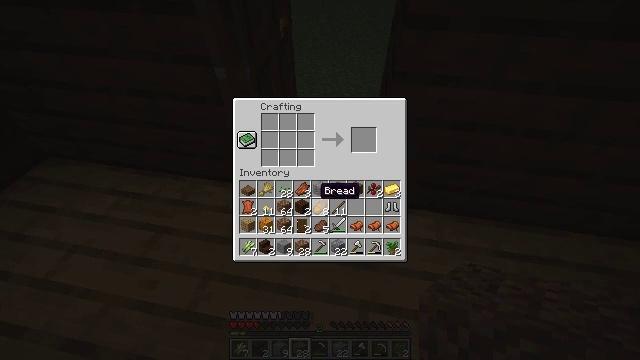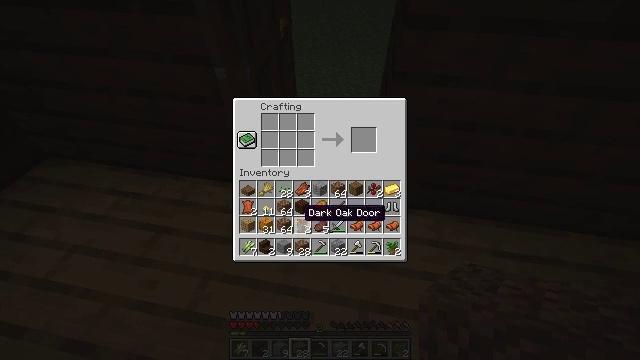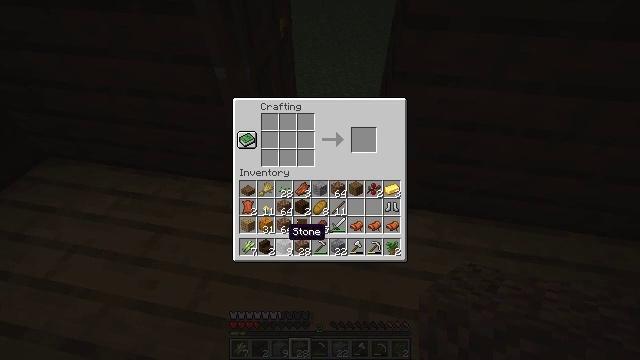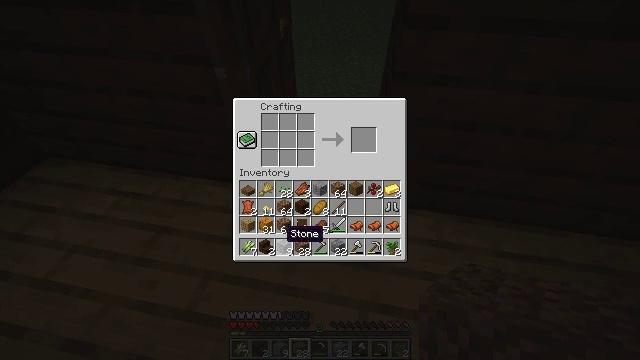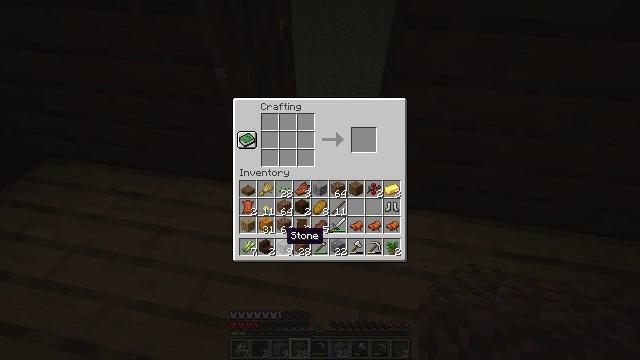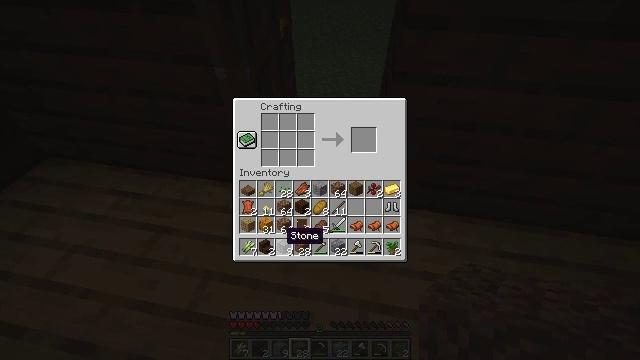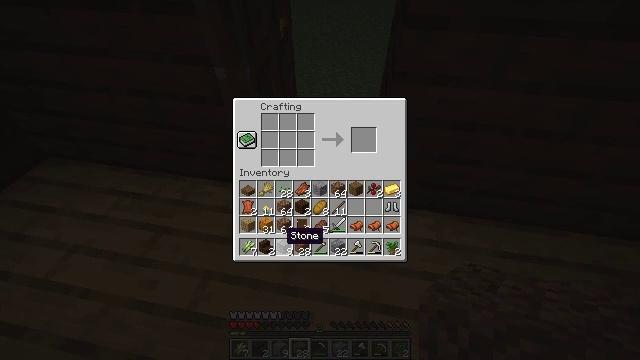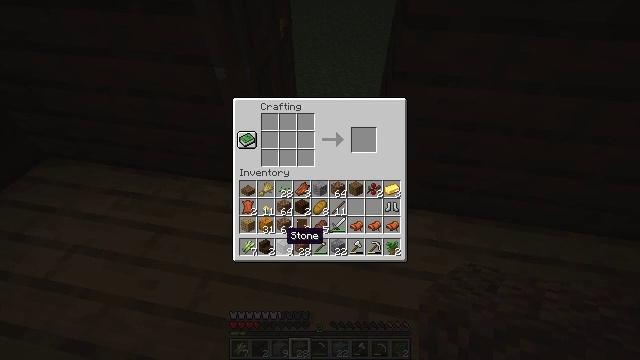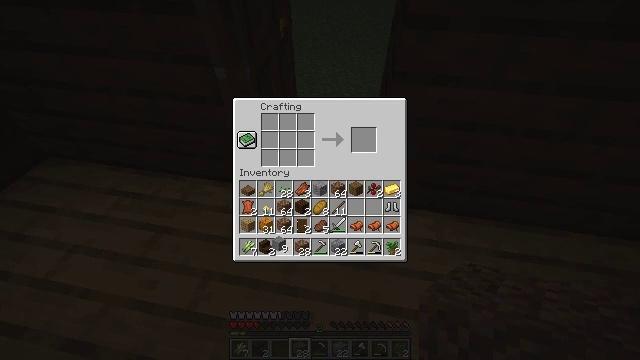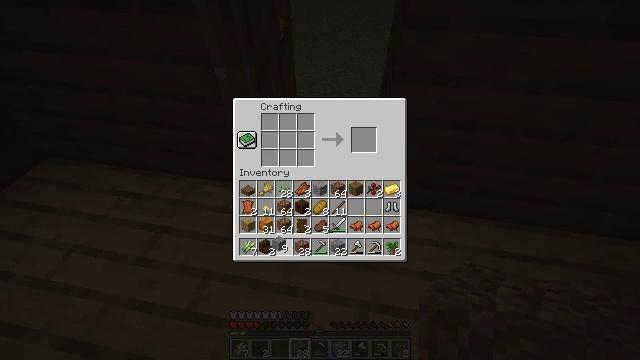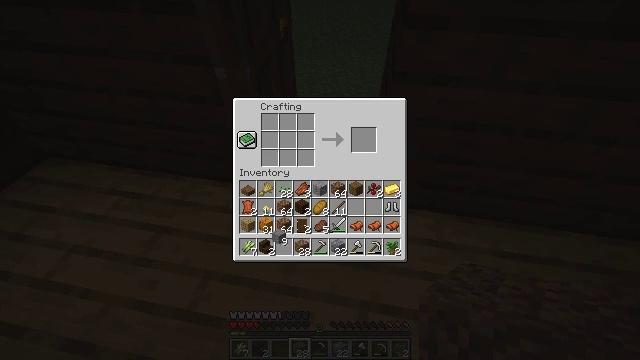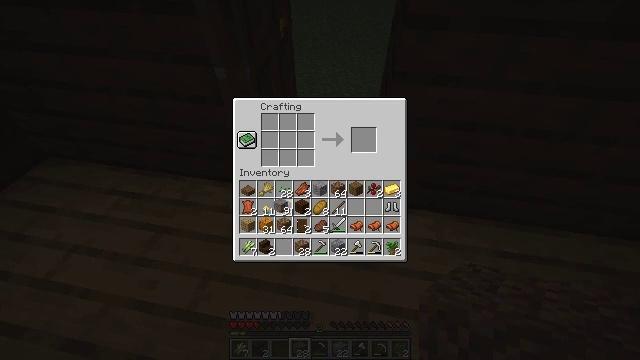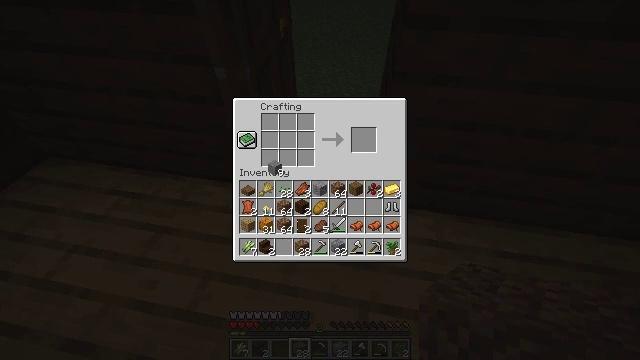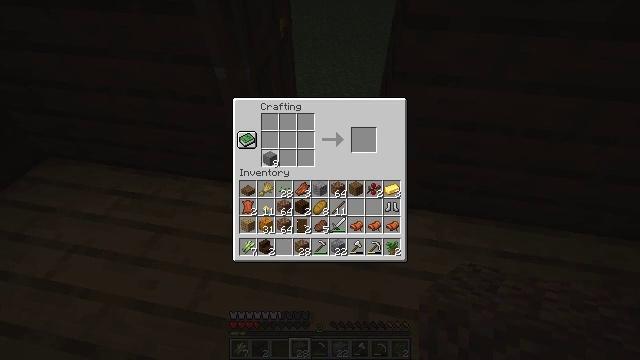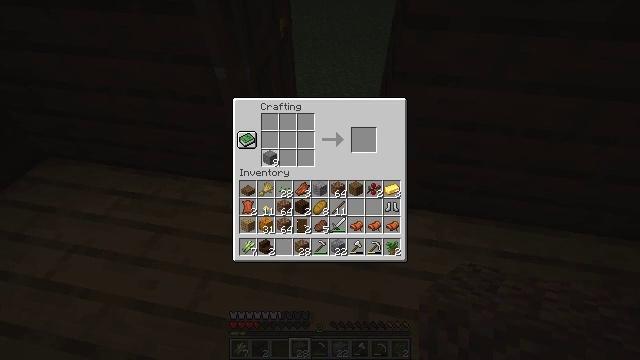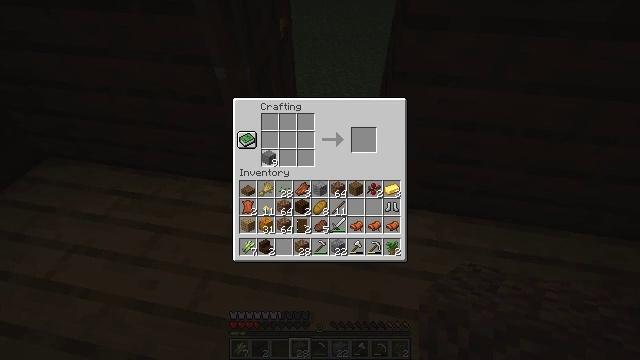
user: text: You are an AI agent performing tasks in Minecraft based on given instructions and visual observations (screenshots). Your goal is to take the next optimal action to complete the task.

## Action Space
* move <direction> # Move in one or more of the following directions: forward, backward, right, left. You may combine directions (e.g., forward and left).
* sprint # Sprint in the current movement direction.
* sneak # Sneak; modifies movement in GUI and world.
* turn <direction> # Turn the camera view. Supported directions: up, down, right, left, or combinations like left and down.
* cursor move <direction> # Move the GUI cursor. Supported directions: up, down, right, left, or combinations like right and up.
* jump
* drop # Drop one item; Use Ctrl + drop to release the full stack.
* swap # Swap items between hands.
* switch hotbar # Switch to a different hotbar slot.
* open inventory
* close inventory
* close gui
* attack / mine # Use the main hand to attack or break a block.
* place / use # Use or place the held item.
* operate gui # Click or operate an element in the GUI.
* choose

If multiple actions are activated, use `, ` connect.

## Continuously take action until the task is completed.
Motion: motion action
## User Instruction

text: Open the crafting table to make stone bricks.
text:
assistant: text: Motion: cursor move left and down
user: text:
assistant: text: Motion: cursor move left and down
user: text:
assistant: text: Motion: no_op
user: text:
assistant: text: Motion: no_op
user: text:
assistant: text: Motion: no_op
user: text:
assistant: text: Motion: no_op
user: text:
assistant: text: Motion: no_op
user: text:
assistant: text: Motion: operate gui
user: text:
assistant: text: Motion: operate gui
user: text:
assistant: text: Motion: cursor move up, operate gui
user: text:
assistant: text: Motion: cursor move up
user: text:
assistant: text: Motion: cursor move up
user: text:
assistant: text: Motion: cursor move up
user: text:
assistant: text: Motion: no_op
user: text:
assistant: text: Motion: no_op
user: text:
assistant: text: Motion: no_op
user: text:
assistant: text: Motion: no_op
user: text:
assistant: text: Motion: no_op
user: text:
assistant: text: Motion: no_op
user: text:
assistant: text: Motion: no_op
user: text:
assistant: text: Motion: no_op
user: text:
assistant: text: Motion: no_op
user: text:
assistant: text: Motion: operate gui
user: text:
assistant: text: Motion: operate gui
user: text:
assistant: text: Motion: operate gui
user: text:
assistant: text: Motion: operate gui
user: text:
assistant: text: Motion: operate gui
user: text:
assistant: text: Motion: operate gui
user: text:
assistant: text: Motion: operate gui
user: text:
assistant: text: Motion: cursor move right, operate gui